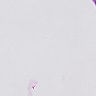
Metastatic tissue present: yes